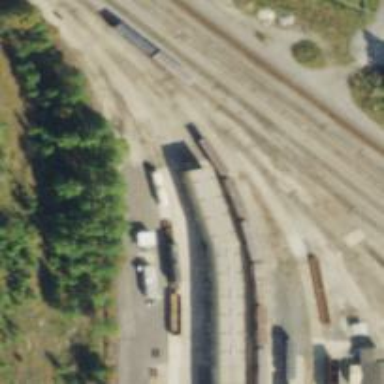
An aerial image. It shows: Railway yard used for servicing trains.